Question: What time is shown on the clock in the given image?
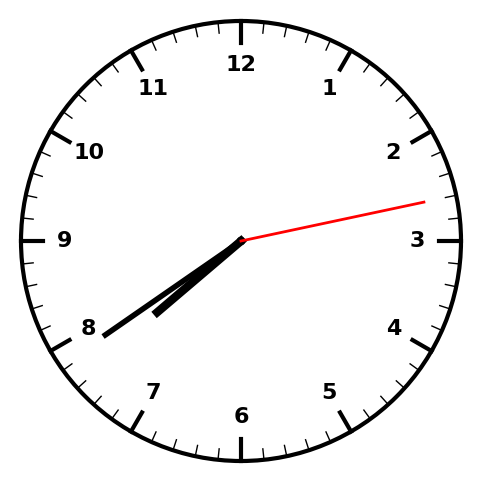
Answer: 07:39:13